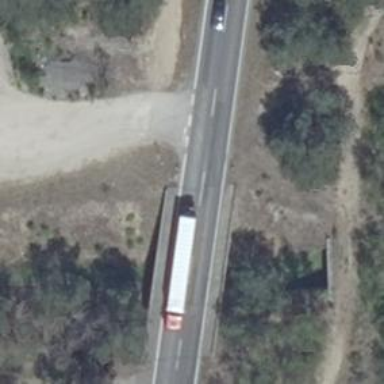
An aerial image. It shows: Primary highway bridge with asphalt surface.